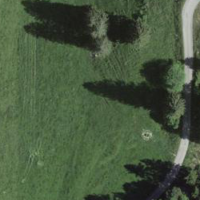
EUNIS habitat code: 23
Species observed at this site:
Juniperus communis